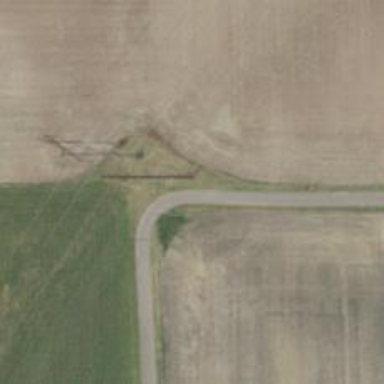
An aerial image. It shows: Unclassified road.